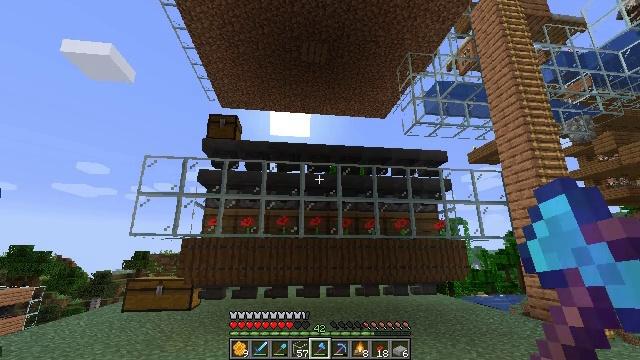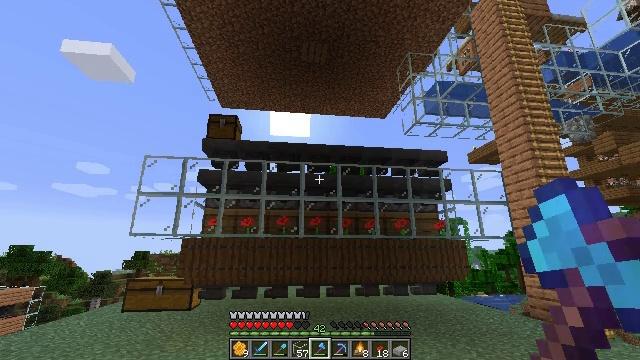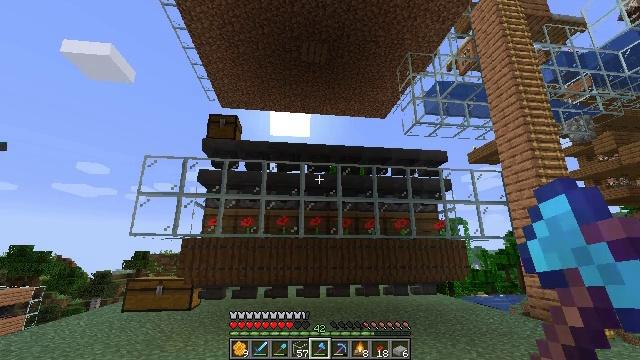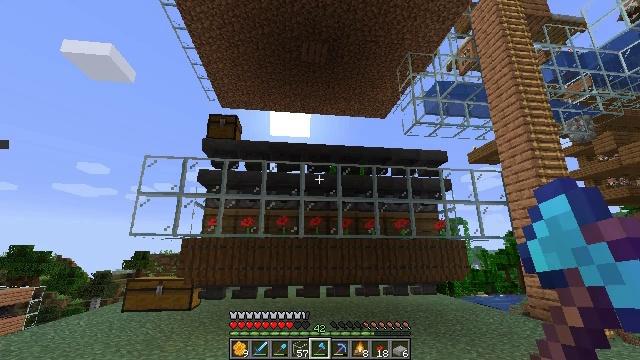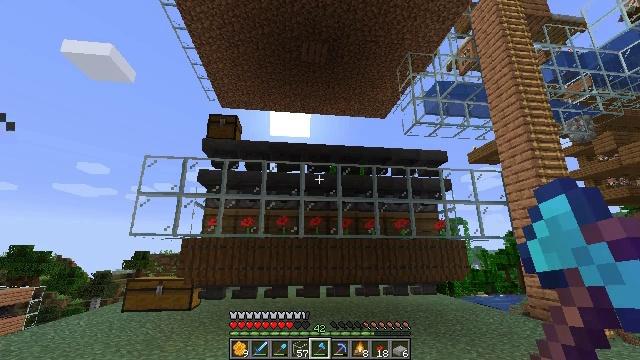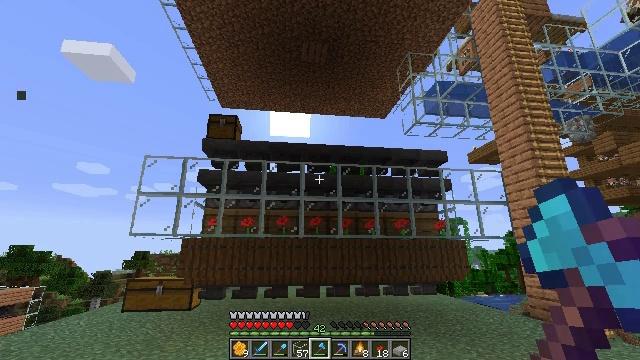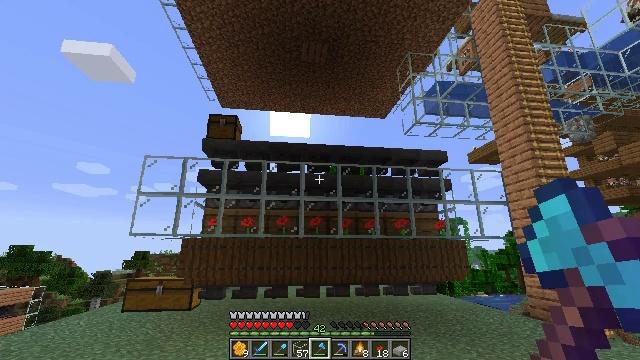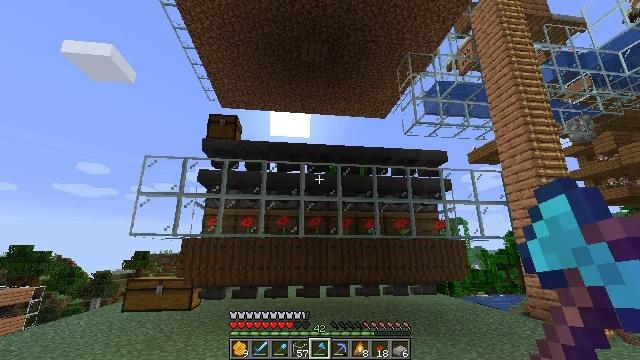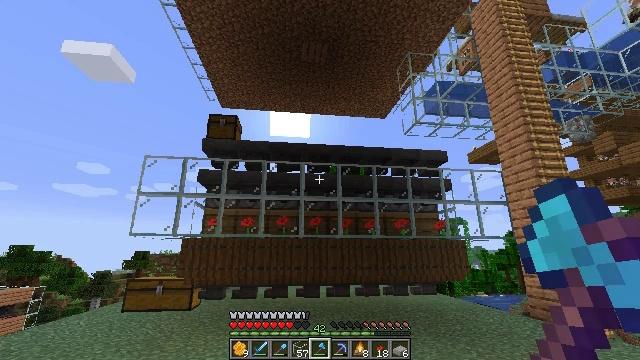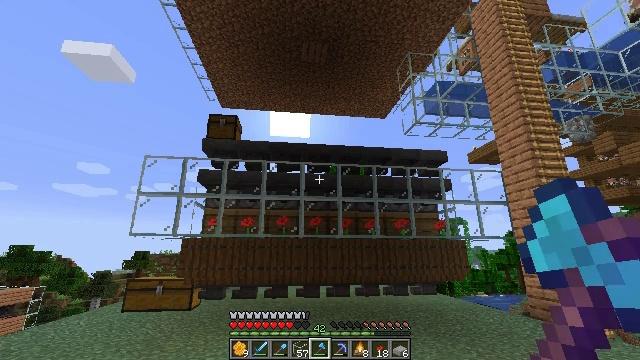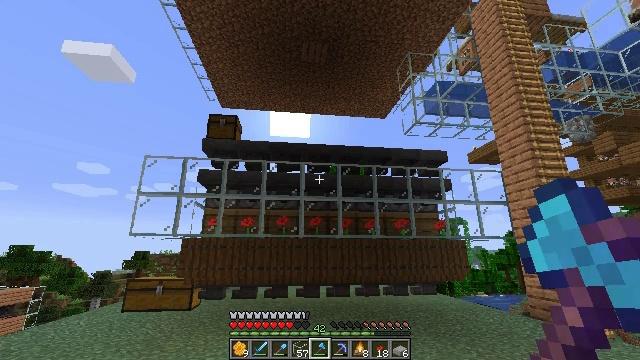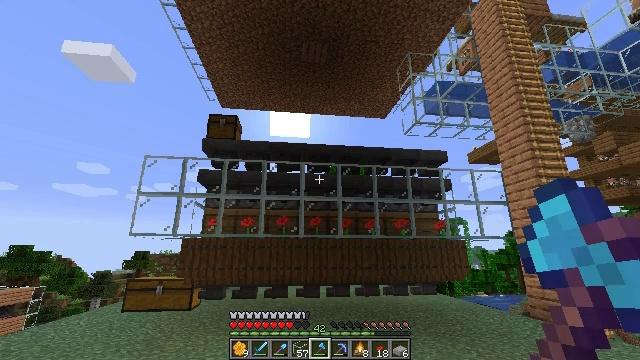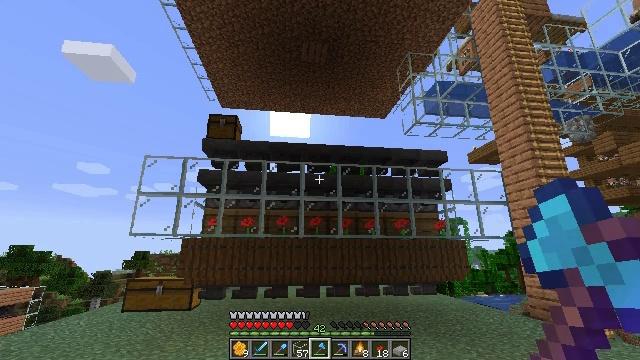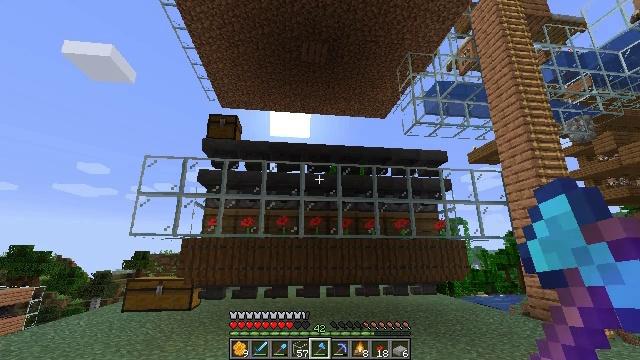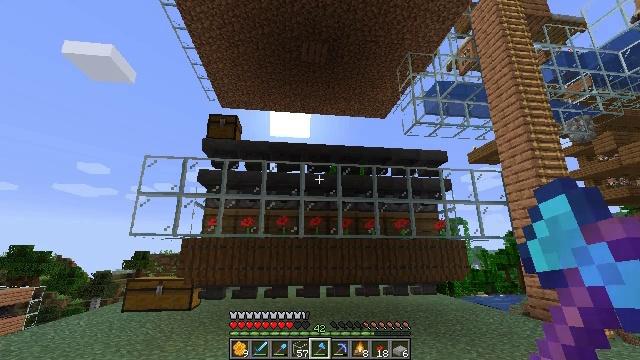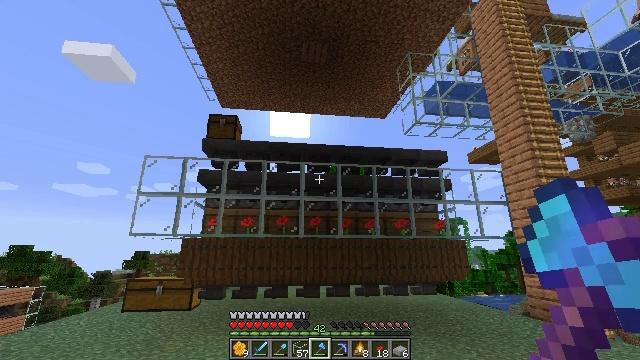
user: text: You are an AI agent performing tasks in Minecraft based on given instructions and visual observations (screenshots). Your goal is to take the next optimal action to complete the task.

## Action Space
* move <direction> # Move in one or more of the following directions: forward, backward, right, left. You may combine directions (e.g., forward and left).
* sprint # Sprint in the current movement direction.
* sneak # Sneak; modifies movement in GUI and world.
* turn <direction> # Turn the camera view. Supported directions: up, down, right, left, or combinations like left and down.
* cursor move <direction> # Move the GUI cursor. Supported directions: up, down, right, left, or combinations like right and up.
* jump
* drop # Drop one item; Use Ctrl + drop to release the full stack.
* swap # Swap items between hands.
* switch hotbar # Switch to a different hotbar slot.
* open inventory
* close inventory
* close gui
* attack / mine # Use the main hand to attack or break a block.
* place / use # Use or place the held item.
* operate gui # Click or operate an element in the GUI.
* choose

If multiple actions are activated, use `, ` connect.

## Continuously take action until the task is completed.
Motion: motion action
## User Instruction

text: Harvest the poppy flower.
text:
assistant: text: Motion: no_op
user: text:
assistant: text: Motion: no_op
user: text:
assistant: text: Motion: no_op
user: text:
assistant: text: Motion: no_op
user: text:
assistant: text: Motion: no_op
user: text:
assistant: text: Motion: no_op
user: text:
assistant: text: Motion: no_op
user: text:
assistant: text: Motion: no_op
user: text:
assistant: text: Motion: no_op
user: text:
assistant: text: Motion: no_op
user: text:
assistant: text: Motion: no_op
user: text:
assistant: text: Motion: no_op
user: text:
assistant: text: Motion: no_op
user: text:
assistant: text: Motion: no_op
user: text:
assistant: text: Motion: no_op
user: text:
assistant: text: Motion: no_op
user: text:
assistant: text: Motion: no_op
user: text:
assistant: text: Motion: no_op
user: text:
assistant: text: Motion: no_op
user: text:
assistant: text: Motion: no_op
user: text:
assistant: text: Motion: no_op
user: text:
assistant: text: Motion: no_op
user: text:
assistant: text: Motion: no_op
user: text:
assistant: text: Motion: no_op
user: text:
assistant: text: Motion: no_op
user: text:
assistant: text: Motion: no_op
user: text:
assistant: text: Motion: no_op
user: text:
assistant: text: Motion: no_op
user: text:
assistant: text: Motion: no_op
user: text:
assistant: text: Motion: no_op